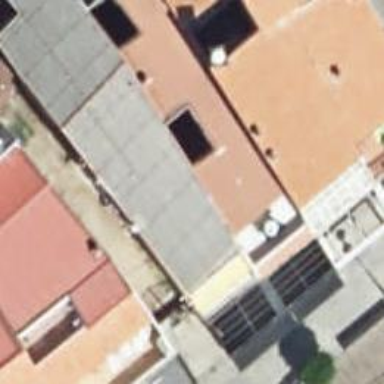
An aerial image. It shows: Restaurant.